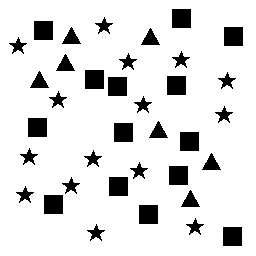
Squares: 14
Triangles: 7
Stars: 15
Total shapes: 36